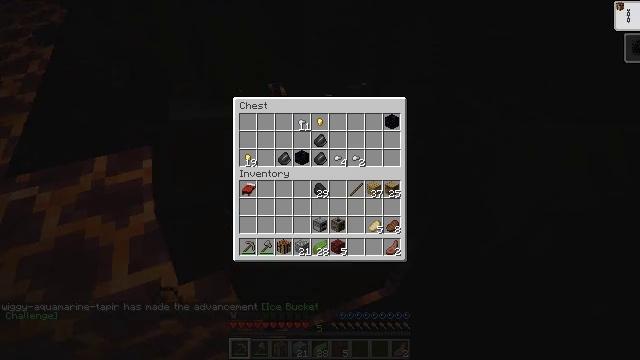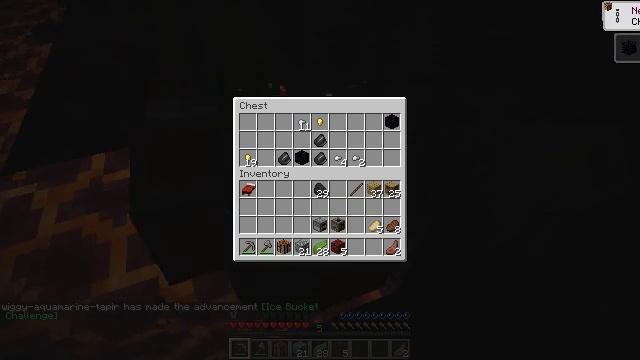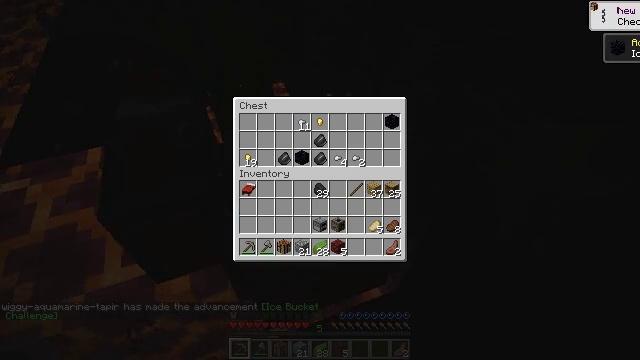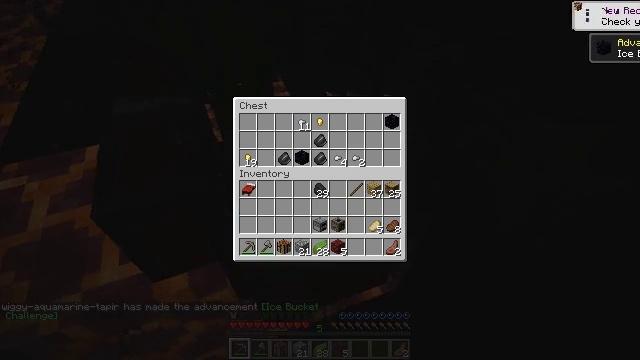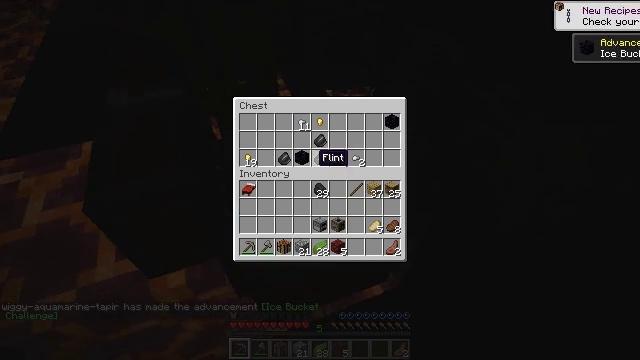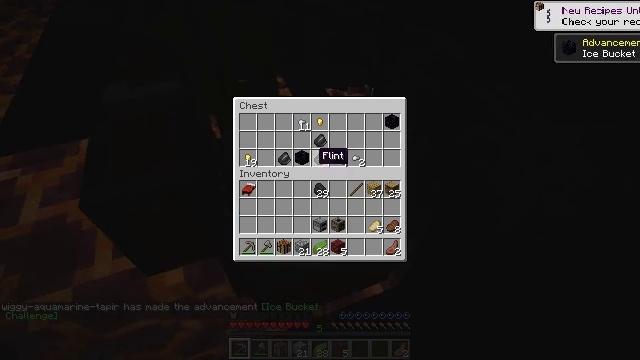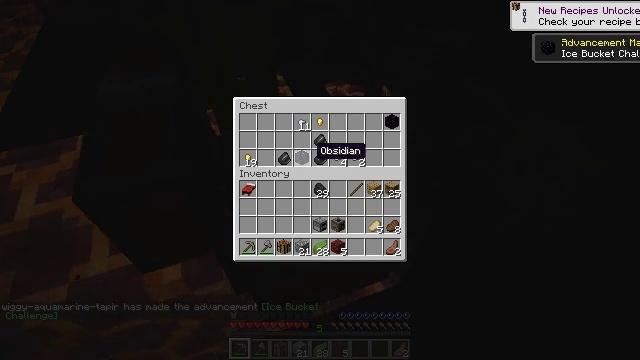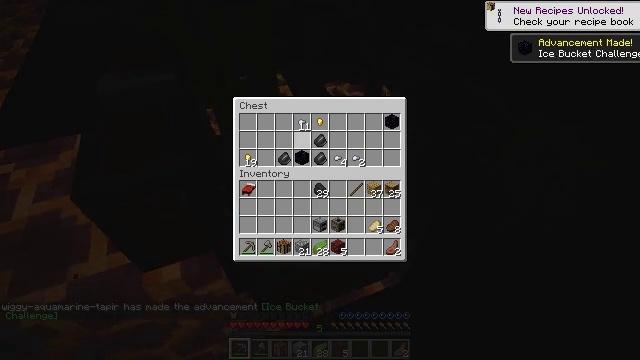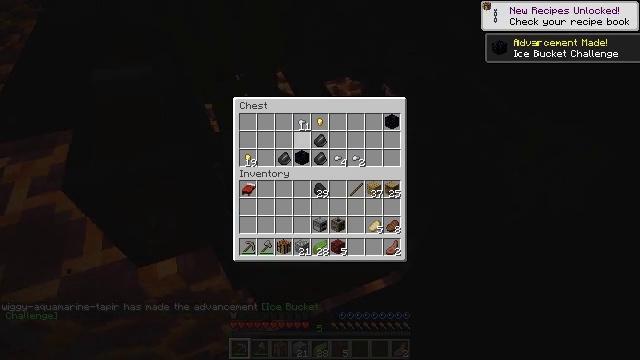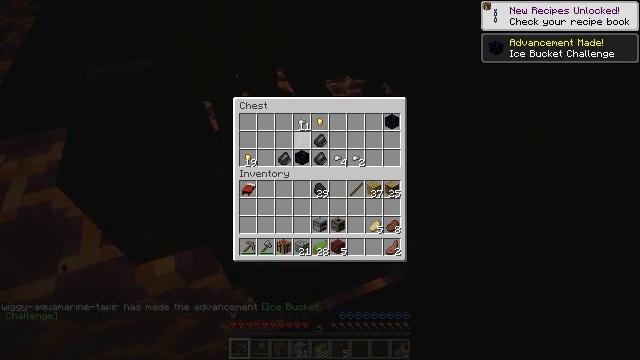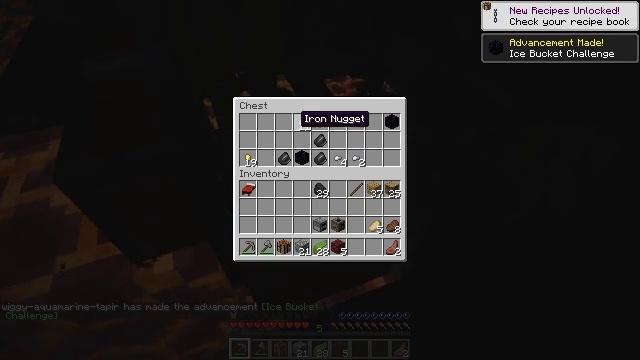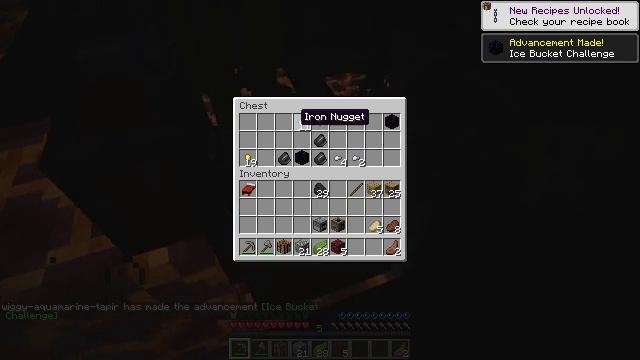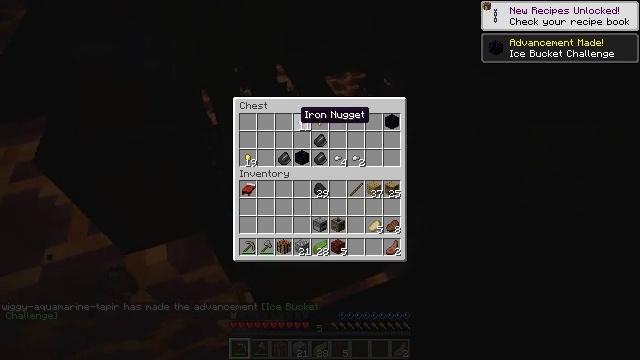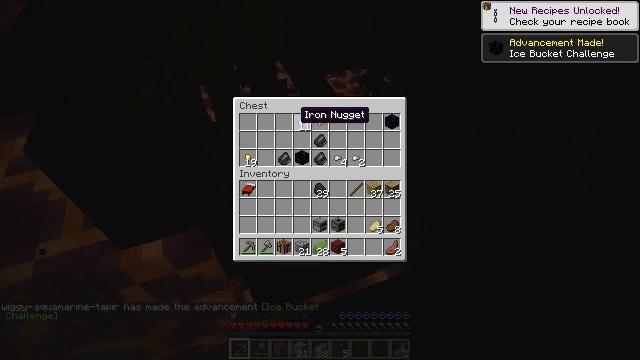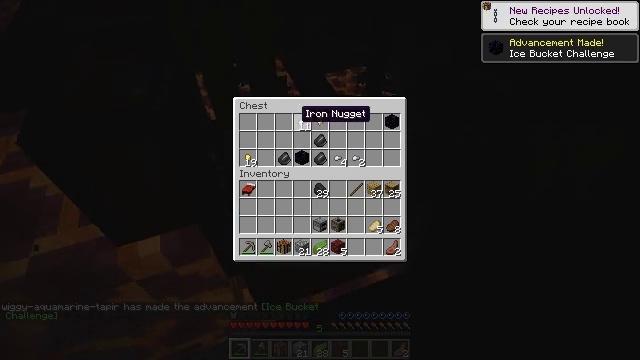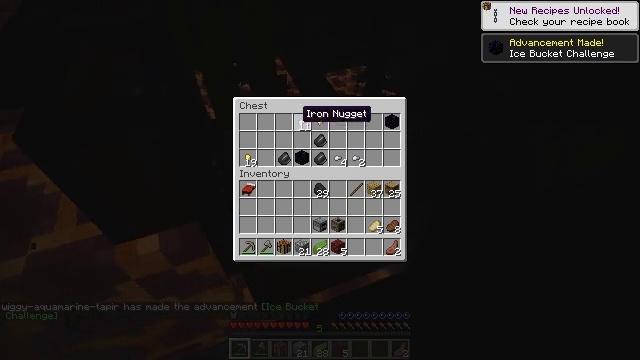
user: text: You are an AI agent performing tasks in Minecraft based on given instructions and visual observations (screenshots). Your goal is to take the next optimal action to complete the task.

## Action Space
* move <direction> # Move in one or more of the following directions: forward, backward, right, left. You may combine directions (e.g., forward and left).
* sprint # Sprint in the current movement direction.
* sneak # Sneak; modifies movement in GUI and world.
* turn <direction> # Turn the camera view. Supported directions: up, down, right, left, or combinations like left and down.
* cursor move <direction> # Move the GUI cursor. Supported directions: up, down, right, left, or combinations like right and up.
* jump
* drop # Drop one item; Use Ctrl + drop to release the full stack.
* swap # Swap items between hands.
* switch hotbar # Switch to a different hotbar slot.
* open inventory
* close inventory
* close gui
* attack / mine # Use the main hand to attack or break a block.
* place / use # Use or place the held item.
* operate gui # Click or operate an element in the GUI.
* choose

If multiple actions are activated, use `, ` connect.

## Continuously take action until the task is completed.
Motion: motion action
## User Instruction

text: Dive and mine the kelp.
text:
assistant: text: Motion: no_op
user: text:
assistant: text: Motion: no_op
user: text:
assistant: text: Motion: no_op
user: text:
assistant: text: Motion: no_op
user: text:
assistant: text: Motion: no_op
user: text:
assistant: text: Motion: no_op
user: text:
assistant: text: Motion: cursor move left and up
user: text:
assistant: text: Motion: cursor move up
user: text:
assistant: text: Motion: no_op
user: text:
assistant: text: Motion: no_op
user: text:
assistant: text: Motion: sneak
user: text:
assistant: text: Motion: sneak
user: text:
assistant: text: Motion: sneak
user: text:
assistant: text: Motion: sneak
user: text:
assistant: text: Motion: sneak
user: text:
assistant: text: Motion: sneak, operate gui
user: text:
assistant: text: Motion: sneak, operate gui
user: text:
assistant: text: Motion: sneak, cursor move left and down
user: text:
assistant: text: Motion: sneak, cursor move left and down
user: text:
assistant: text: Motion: sneak, cursor move left and down
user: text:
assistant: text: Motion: sneak
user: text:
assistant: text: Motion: sneak
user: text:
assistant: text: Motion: sneak
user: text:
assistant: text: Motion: sneak
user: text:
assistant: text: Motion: sneak, operate gui
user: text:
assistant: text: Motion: sneak, operate gui
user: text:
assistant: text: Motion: sneak, cursor move right and up
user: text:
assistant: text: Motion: sneak, cursor move right and up
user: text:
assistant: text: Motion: sneak
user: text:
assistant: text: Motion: sneak